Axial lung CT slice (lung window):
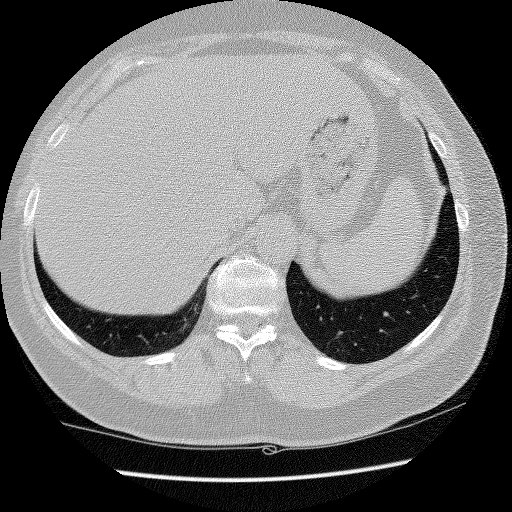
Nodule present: no